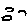
Label: hexagon